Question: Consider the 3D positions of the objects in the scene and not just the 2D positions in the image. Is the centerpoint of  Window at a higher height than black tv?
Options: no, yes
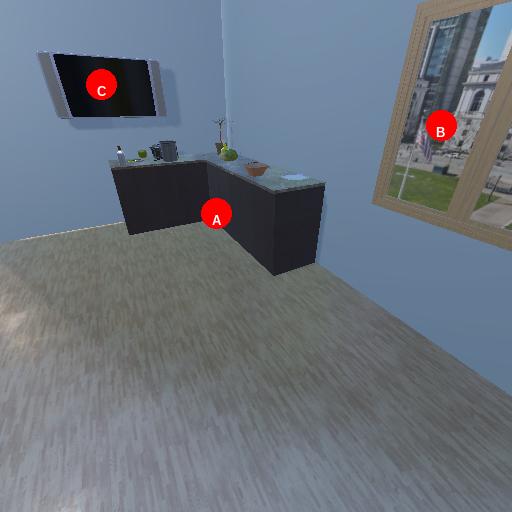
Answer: no